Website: crate-barrel
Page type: stored-credit-cards
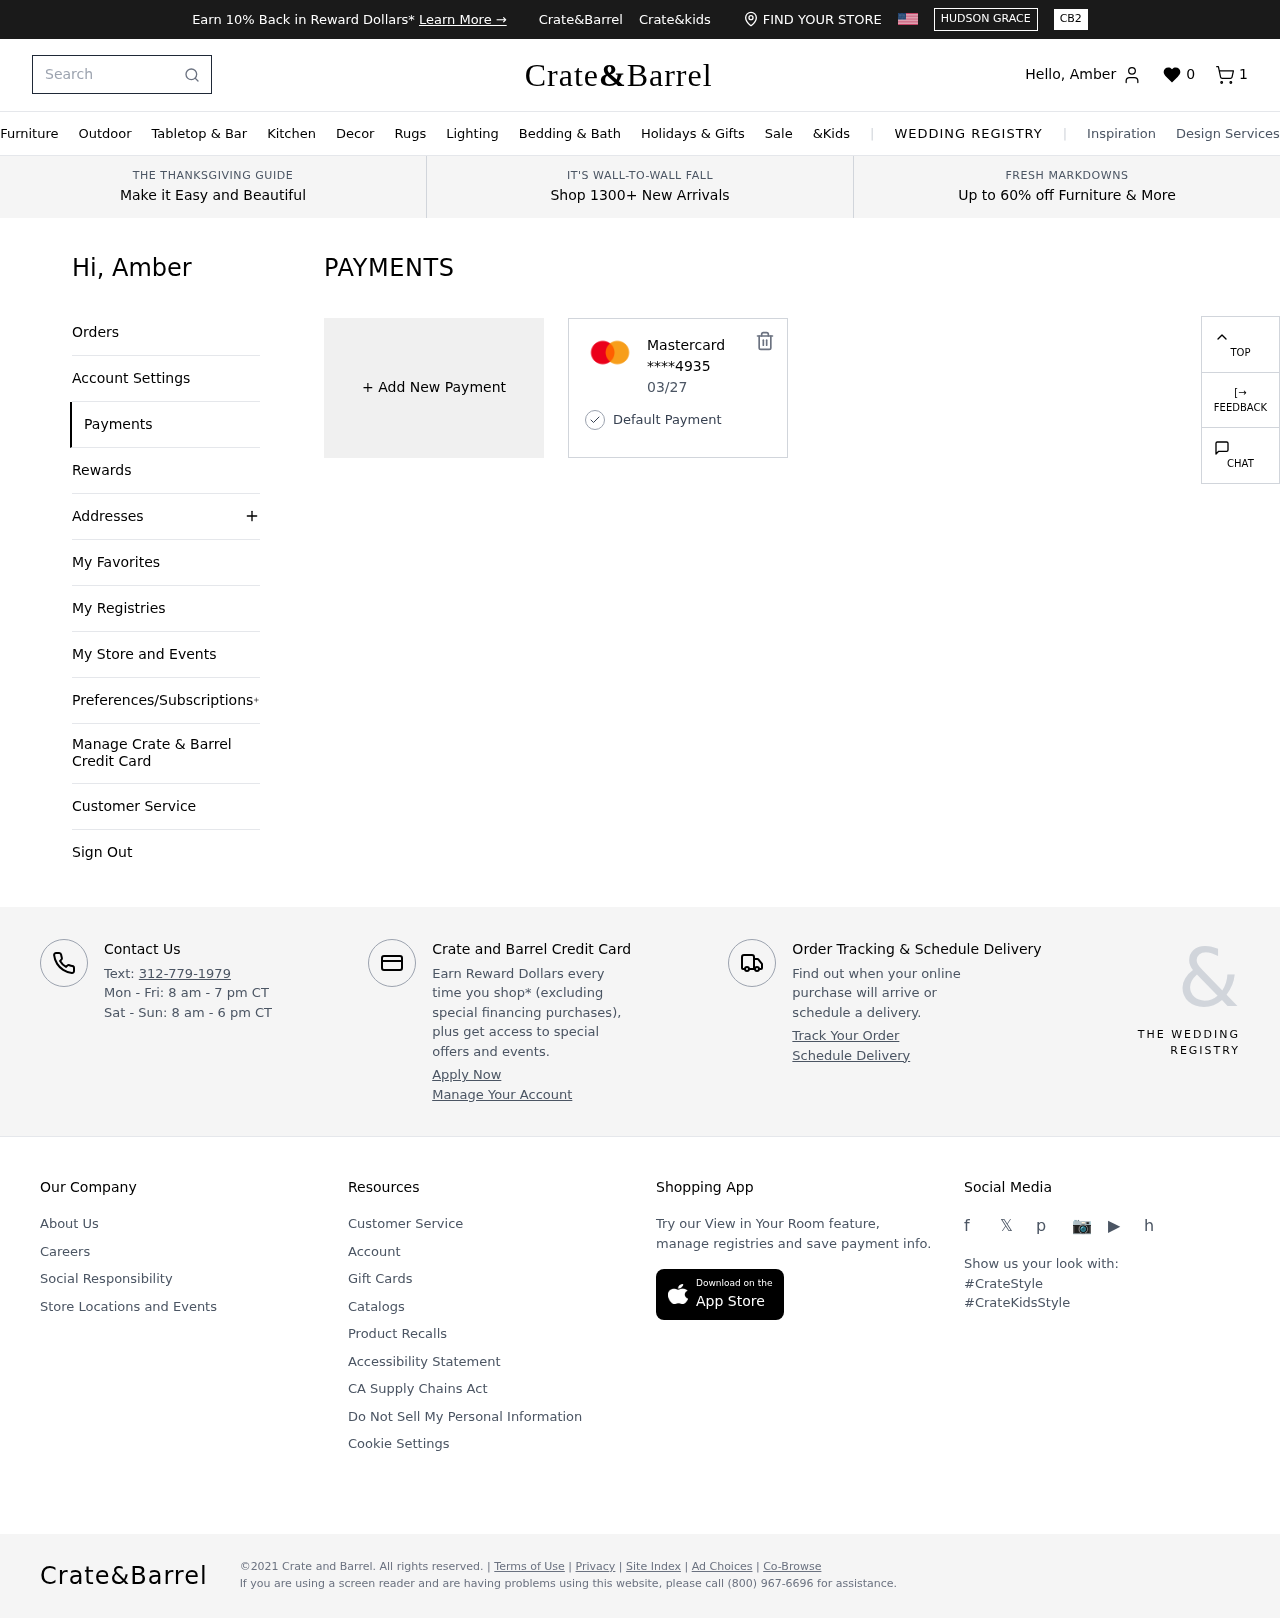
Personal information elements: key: PII_CARD_EXPIRY
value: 03/27
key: PII_CARD_LAST4
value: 4935
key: PII_CARD_TYPE
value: Mastercard
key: PII_FIRSTNAME
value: Amber
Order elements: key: ORDER_NUM_ITEMS
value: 1
Search elements: key: HEADER_SEARCH
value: Search
Other elements: key: FAVORITES_COUNT
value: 0